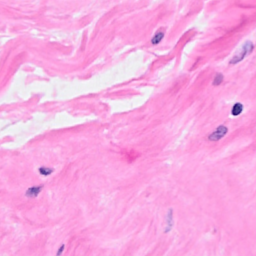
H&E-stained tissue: Breast